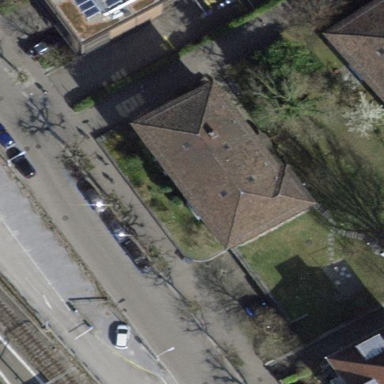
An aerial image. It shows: Building with hipped roof shape.